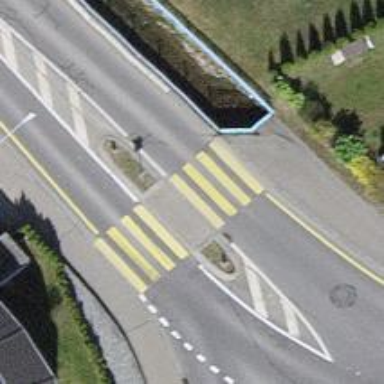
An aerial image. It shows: Uncontrolled zebra crossing with marked island on the road.